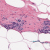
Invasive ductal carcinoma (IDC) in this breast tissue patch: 0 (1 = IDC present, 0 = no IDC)